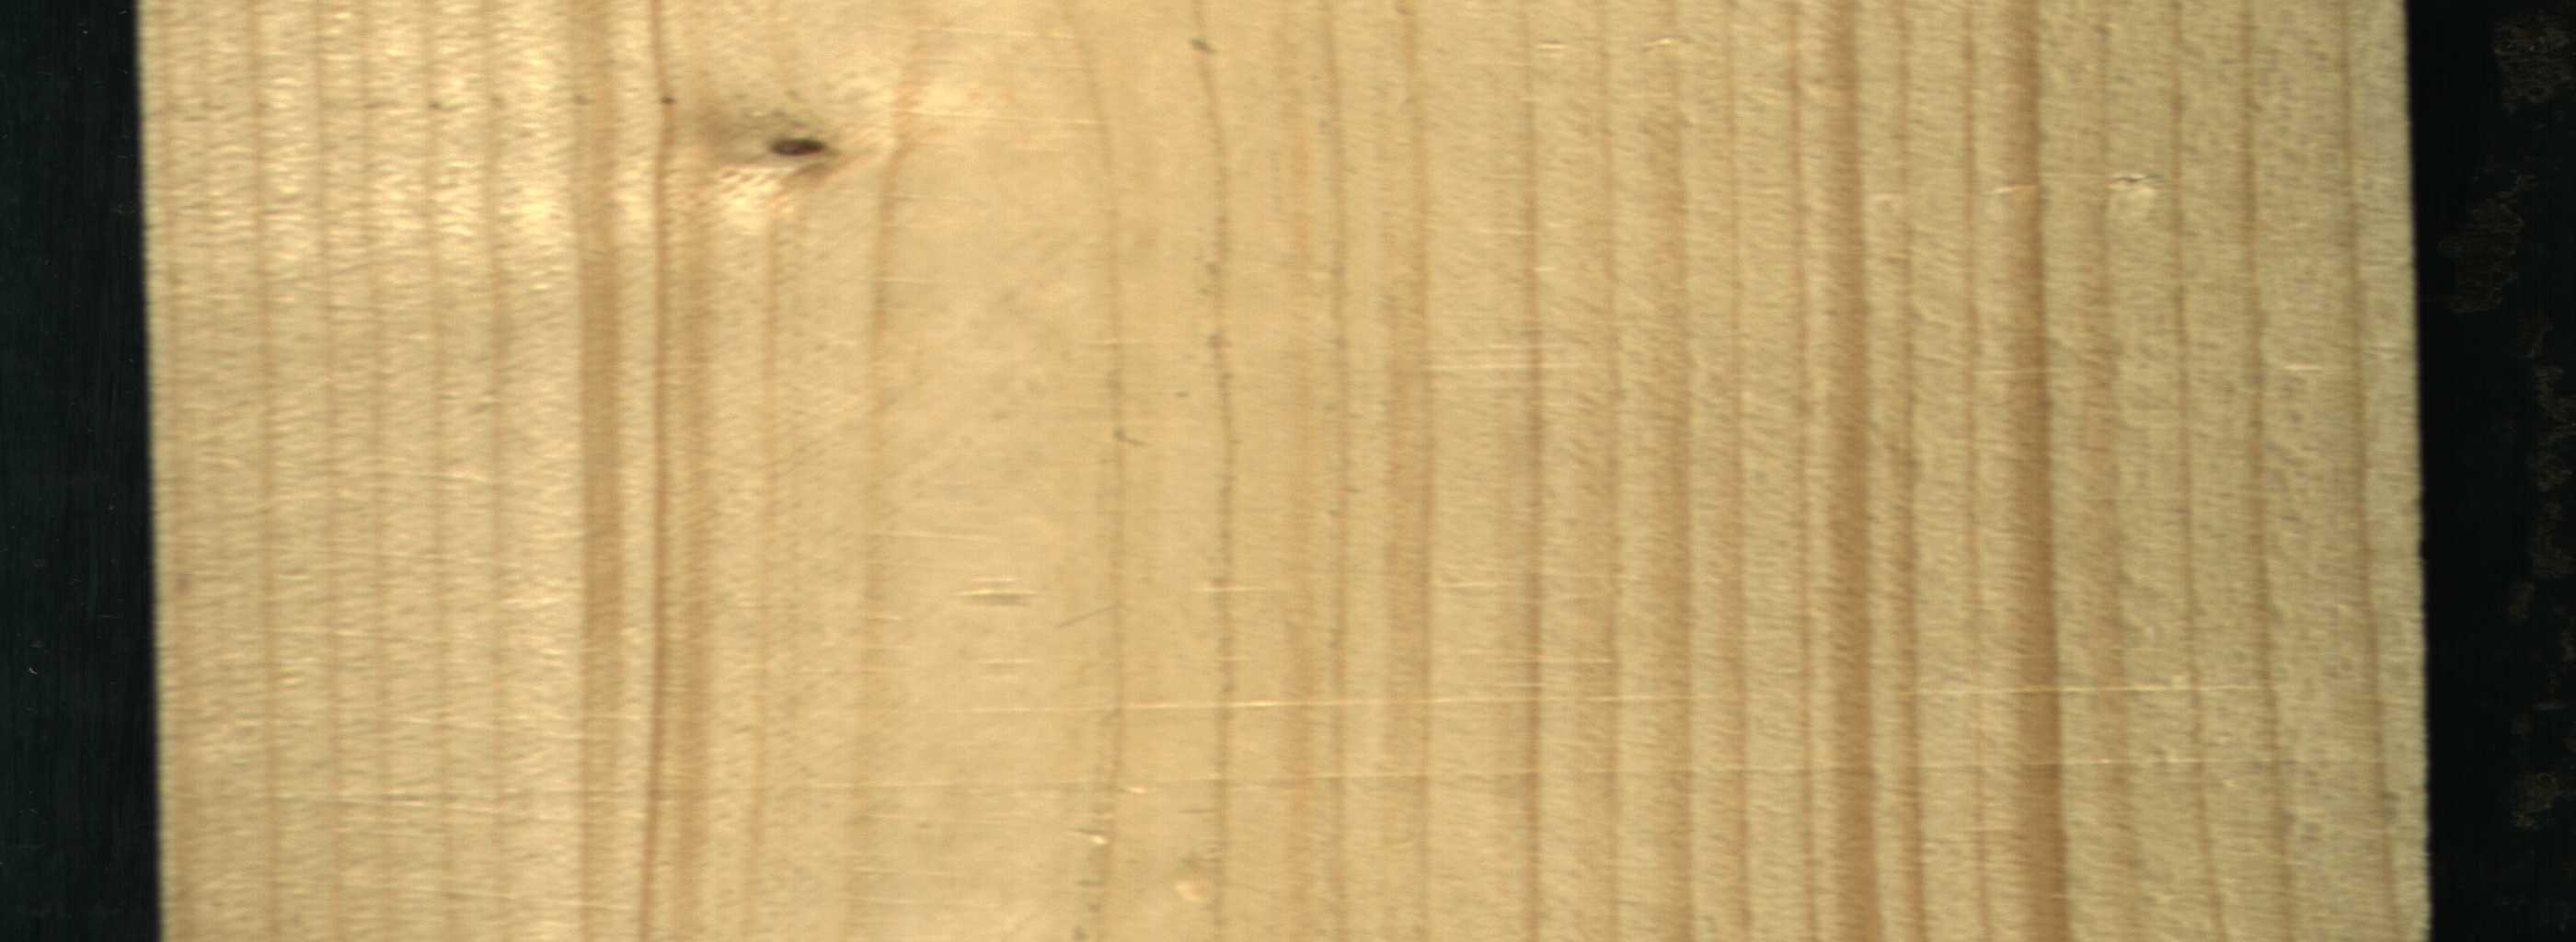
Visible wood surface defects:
Live_Knot